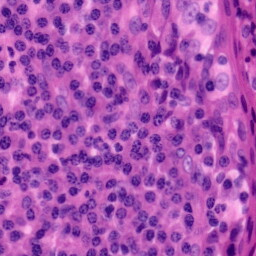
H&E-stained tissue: Tonsil